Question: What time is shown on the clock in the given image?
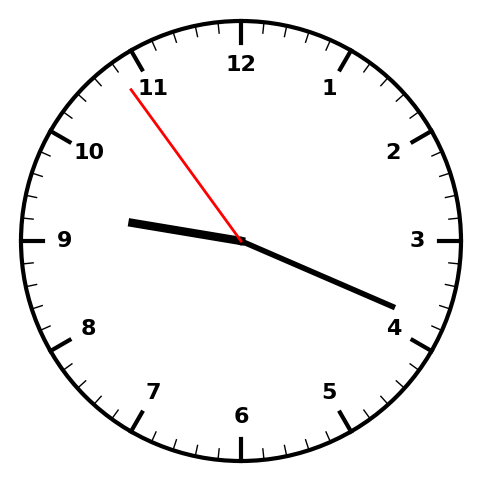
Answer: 09:18:54